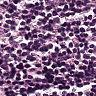
Metastatic tissue present: no